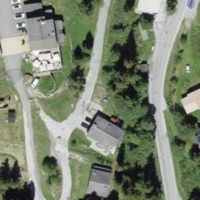
EUNIS habitat code: 54
Species observed at this site:
Lophophanes cristatus
Nucifraga caryocatactes